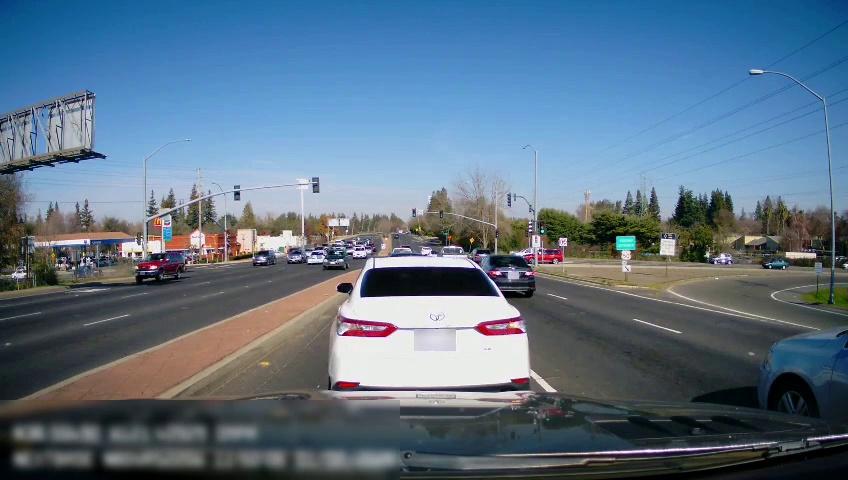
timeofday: Day
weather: Sunny
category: Drivable Space
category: Drivable Space
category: Vehicles | SUV
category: Vehicles | SUV
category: Vehicles | SUV
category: Vehicles | Car
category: Vehicles | SUV
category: Vehicles | SUV
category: Vehicles | SUV
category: Vehicles | Car
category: Vehicles | Car
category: Vehicles | Truck
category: Vehicles | Car
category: Vehicles | Car
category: Vehicles | Car
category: Vehicles | SUV
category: Vehicles | SUV
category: Vehicles | SUV
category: Lanes | Current Lane
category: Lanes | Alternate Lane
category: Lanes | Opposite Lane
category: Lanes | Opposite Lane
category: Lanes | Alternate Lane
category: Lanes | Alternate Lane
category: Lanes | Alternate Lane
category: Traffic | Signs
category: Traffic | Lights
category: Traffic | Lights
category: Traffic | Lights
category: Traffic | Lights
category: Traffic | Lights
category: Traffic | Lights